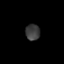
Tissue: prostate
Cell type: T cells
Senescence score: 0.312
Nuclear area (px): 230
Mean DAPI intensity: 59.587